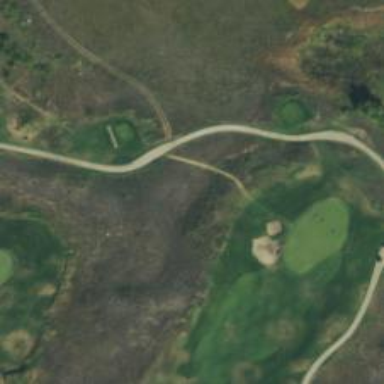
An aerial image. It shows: Footway that doubles as golf path.